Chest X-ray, AP view. Patient: 35 years old, sex M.
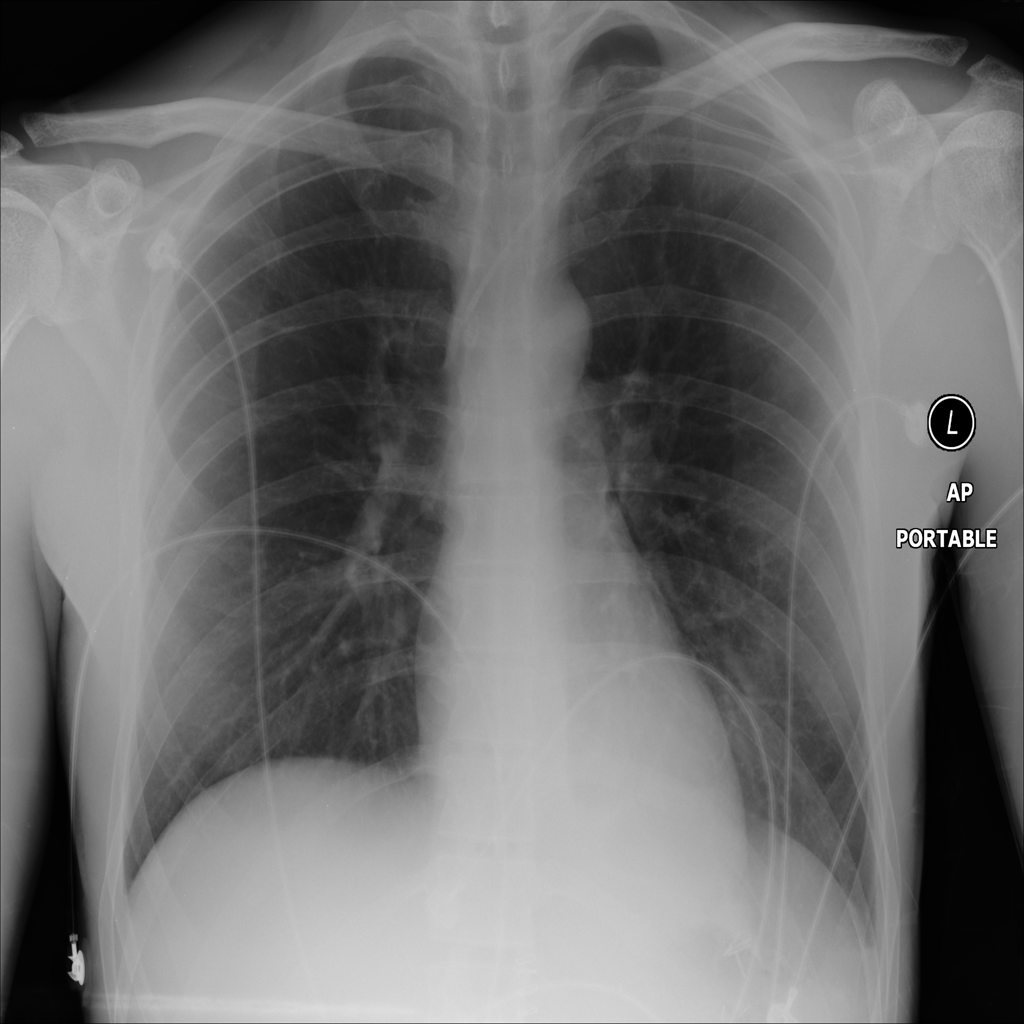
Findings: No Finding